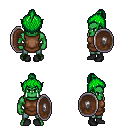
a pixel art fantasy rpg character, male body template, orc, green skin, brown tunic, teal pants, green short topknot hairstyle, black shoes, shield, four views (front, back, left, right), 2x2 character sprite sheet, small pixel art, hard edges, no anti-aliasing